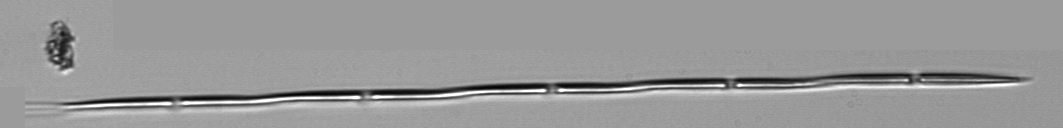
Label: Pseudo-nitzschia